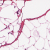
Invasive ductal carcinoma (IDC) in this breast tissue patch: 0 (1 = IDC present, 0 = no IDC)